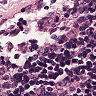
Metastatic tissue present: no